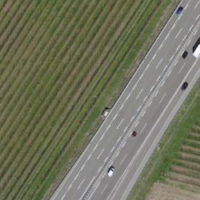
EUNIS habitat code: 57
Species observed at this site:
Corvus corone